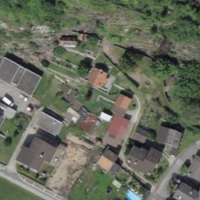
EUNIS habitat code: 54
Species observed at this site:
Podarcis muralis
Impatiens balfourii
Colias croceus
Cacyreus marshalli
Lasiommata megera
Pyrausta despicata
Argynnis paphia
Minois dryas
Eristalis tenax
Vanessa atalanta
Melanargia galathea
Fabriciana adippe
Pieris brassicae